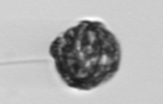
Label: Dinophyceae